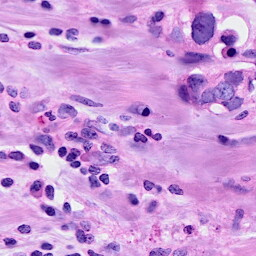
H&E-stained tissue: Breast